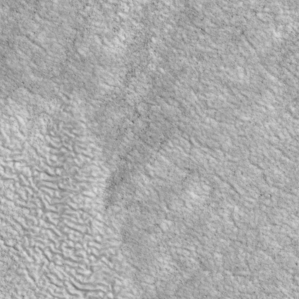
Label: non_frost